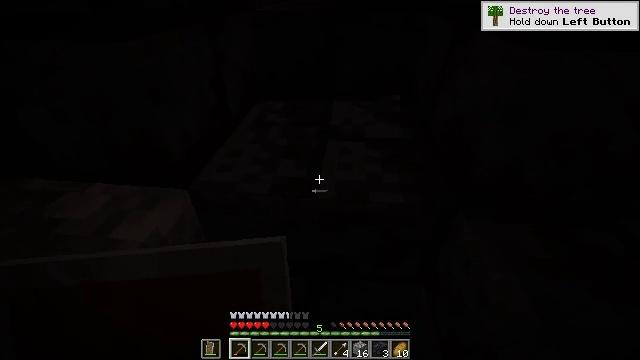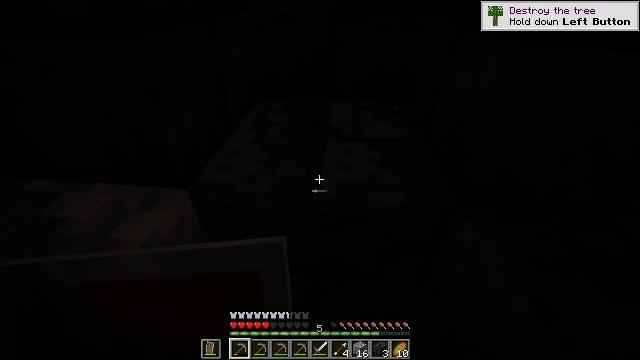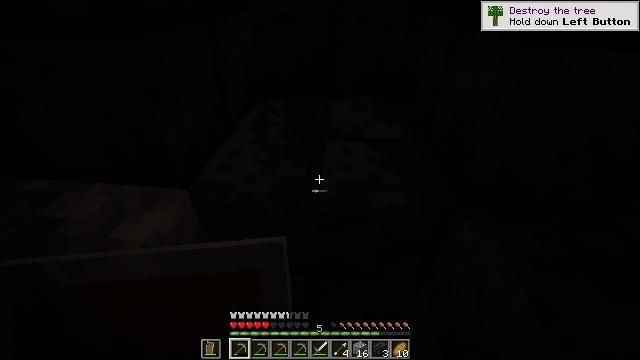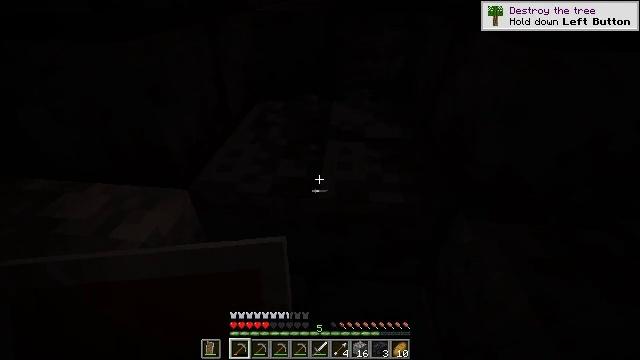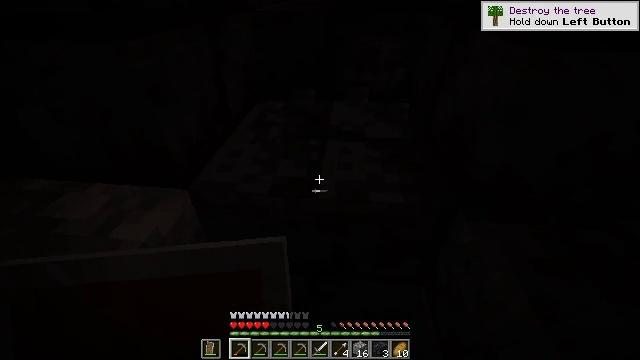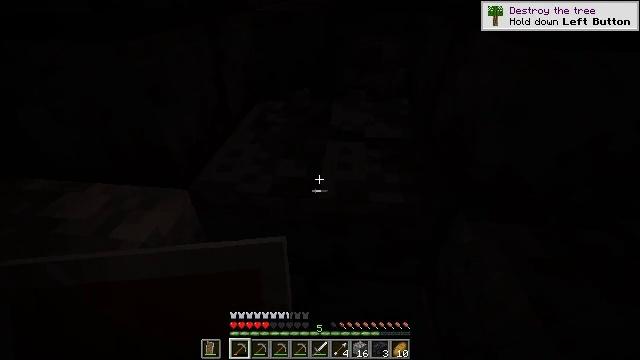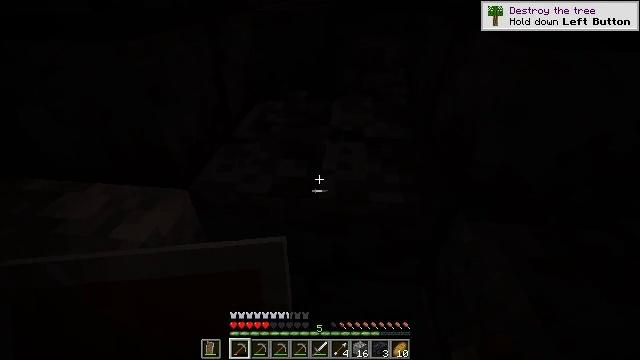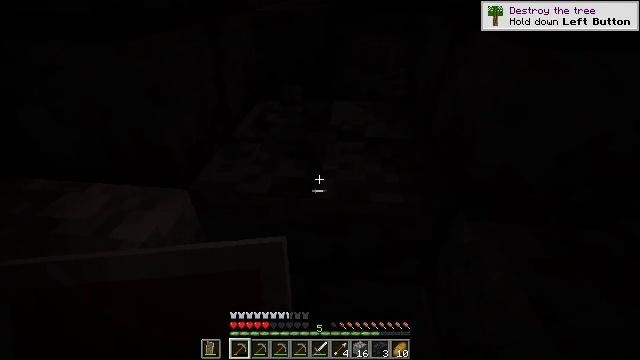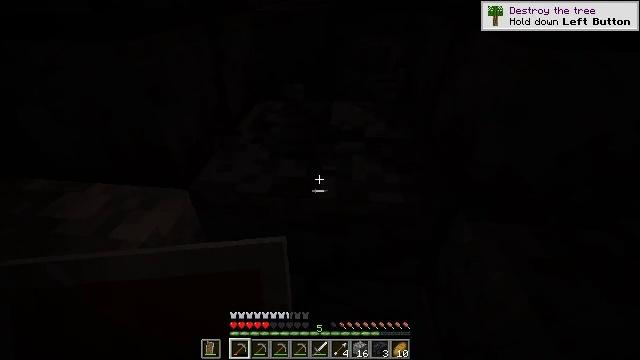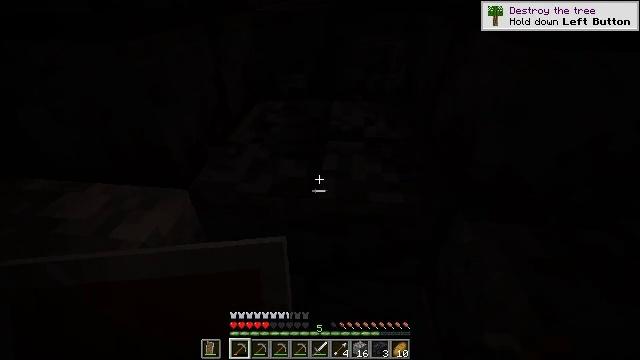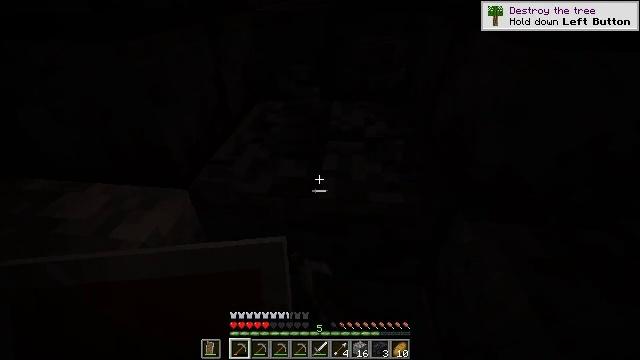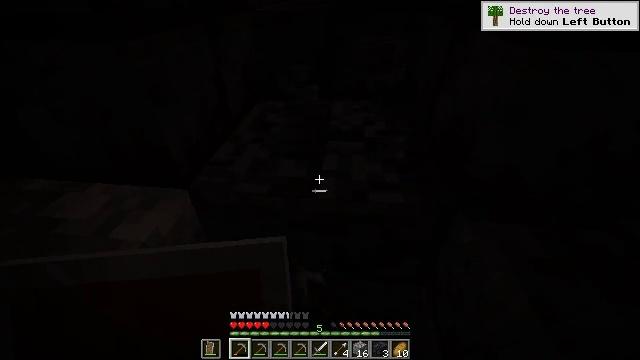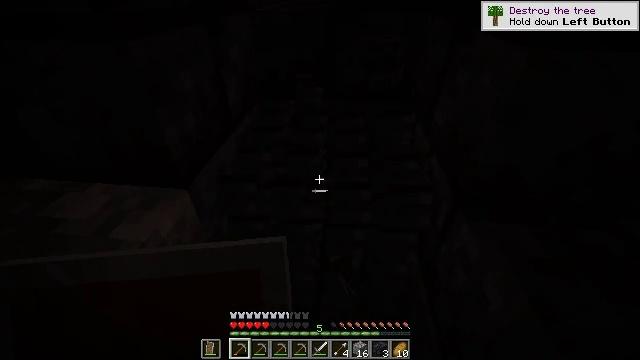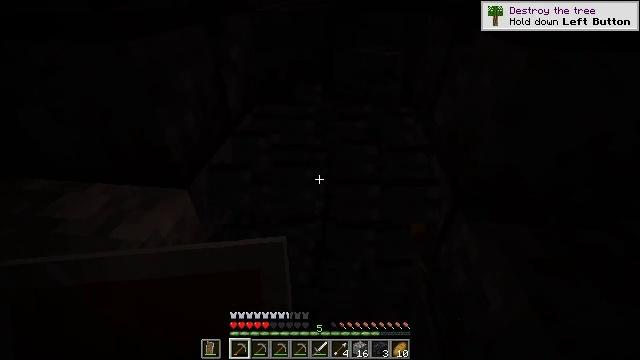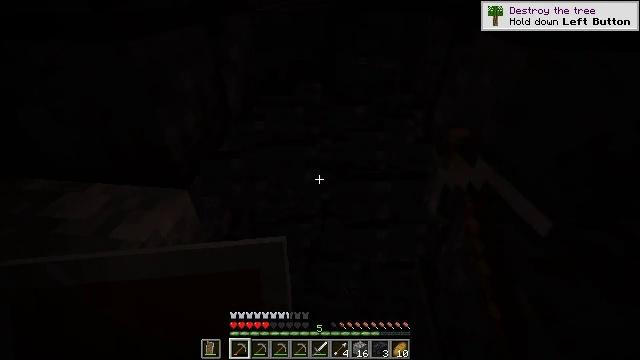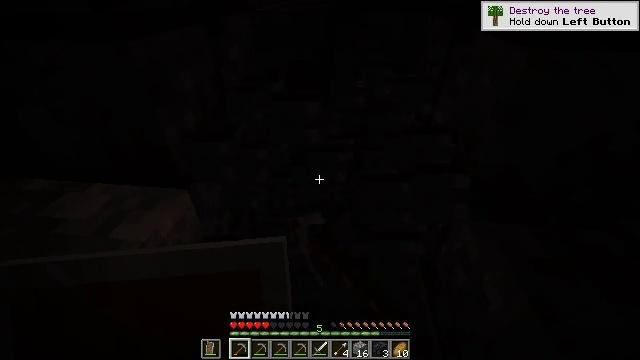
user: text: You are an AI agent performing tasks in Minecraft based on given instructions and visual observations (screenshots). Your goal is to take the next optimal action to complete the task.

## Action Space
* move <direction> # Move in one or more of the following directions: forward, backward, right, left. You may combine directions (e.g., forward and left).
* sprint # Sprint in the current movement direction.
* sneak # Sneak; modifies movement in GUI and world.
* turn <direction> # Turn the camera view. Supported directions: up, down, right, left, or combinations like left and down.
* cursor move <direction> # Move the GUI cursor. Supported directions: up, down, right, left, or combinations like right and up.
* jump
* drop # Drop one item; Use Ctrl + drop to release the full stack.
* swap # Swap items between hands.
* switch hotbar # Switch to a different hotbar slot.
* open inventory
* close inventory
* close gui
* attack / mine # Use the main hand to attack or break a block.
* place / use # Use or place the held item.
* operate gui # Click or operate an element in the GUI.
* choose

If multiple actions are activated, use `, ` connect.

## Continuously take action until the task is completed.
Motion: motion action
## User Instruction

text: Gather polished blackstone bricks.
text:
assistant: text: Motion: attack / mine
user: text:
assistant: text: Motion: attack / mine
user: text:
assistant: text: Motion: attack / mine
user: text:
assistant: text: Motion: attack / mine
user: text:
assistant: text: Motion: attack / mine
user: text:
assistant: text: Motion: attack / mine
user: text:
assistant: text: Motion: attack / mine
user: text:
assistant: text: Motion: attack / mine
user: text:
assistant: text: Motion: attack / mine
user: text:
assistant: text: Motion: attack / mine
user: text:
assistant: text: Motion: attack / mine
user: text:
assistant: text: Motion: attack / mine
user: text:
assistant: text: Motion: attack / mine
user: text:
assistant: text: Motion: attack / mine
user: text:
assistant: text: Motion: attack / mine
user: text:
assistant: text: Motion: attack / mine
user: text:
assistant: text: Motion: attack / mine
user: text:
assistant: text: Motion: no_op